Question: How to add a Toggle Switch button in Windows Phone application in Visual Studio 2012 ?

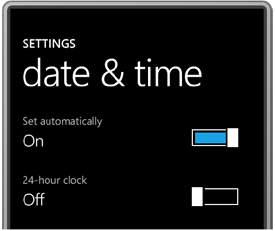
Answer: Check ToggleSwitch contained in Windows Phone Toolkit
here
<URL>